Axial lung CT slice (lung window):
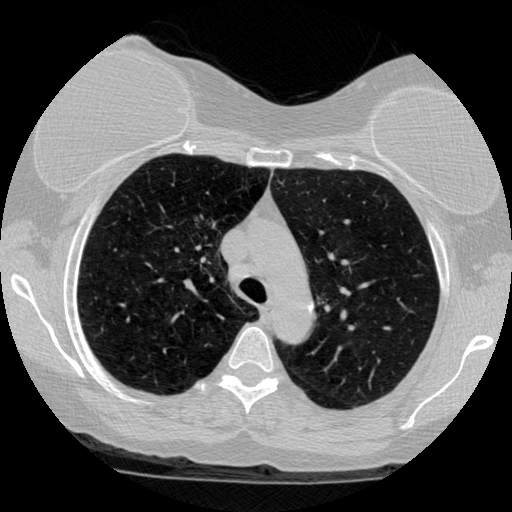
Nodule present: no